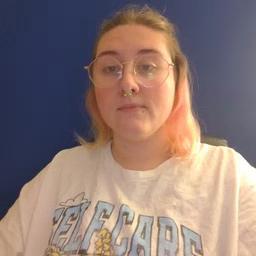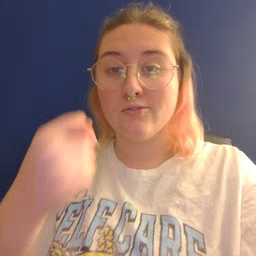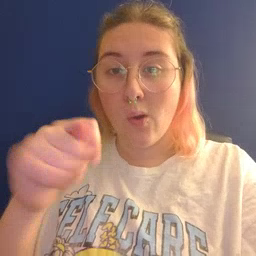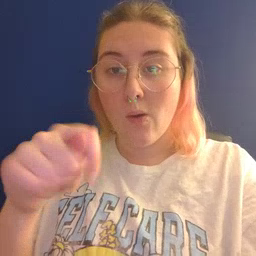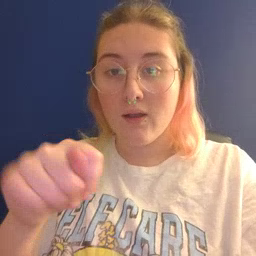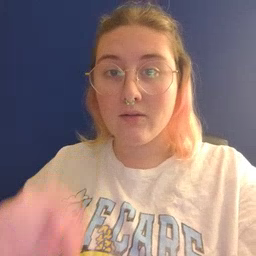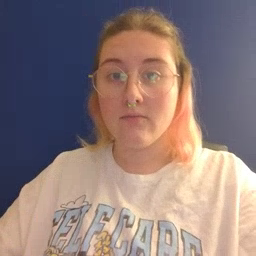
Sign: toy